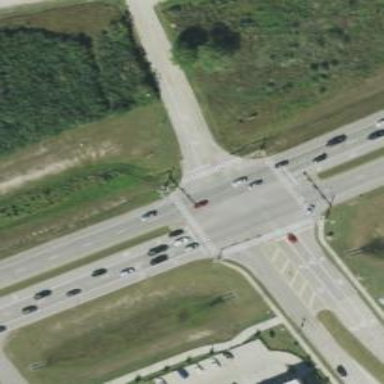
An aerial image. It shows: Zebra crossing on the road.